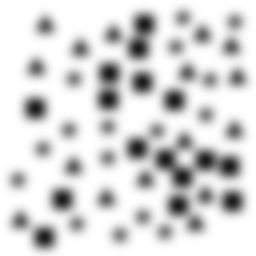
Squares: 16
Triangles: 16
Stars: 16
Total shapes: 48